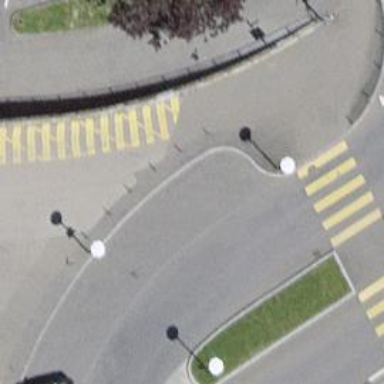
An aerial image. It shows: Bollard.